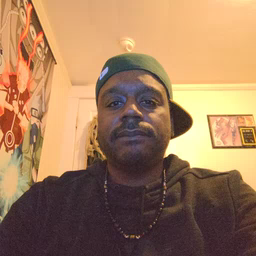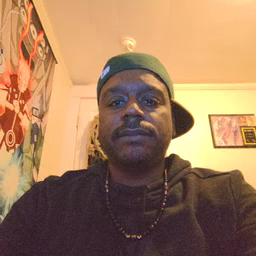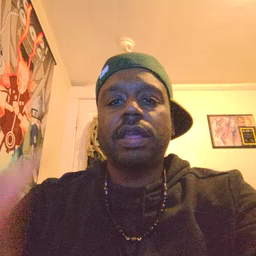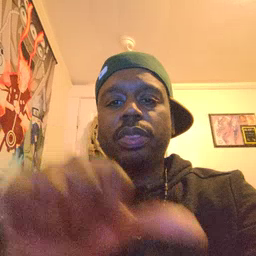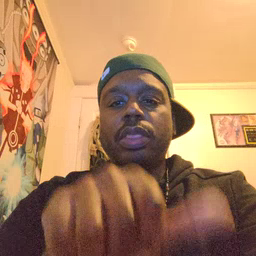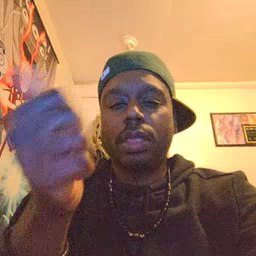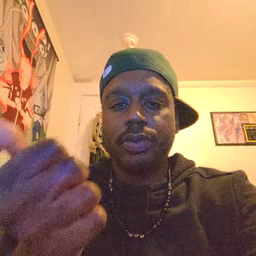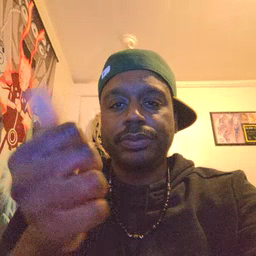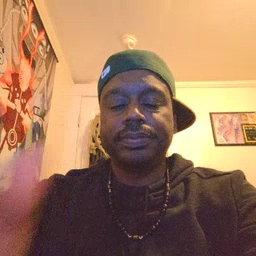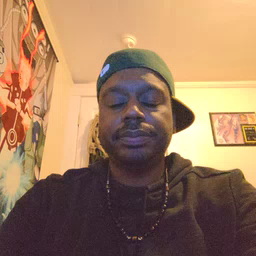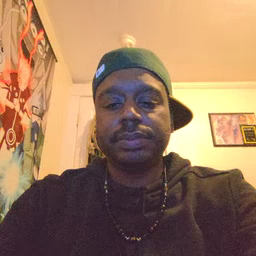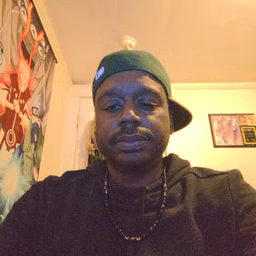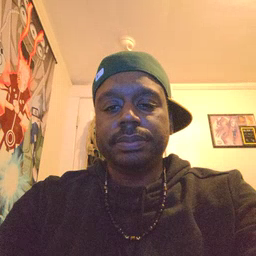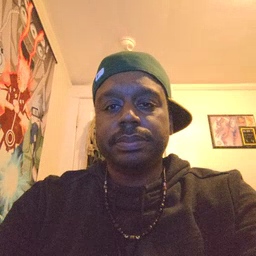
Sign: another